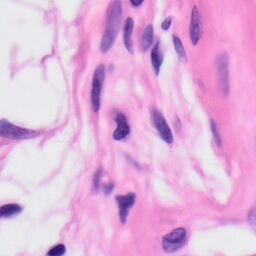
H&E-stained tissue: Skin